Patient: sex M, age 19
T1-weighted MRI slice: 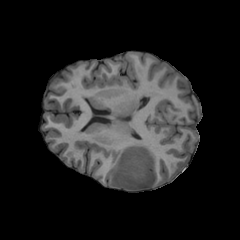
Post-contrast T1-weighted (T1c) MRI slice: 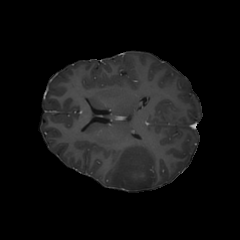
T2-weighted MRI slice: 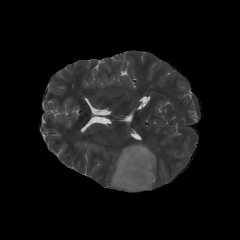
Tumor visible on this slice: yes
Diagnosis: Oligodendroglioma, IDH-mutant, 1p/19q-codeleted
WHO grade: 3